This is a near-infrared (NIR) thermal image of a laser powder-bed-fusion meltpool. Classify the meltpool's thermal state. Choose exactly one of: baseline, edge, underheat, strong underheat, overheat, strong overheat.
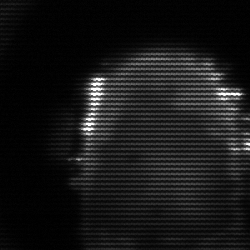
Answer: baseline